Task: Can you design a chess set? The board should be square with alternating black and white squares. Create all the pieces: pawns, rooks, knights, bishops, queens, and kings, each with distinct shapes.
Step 469:
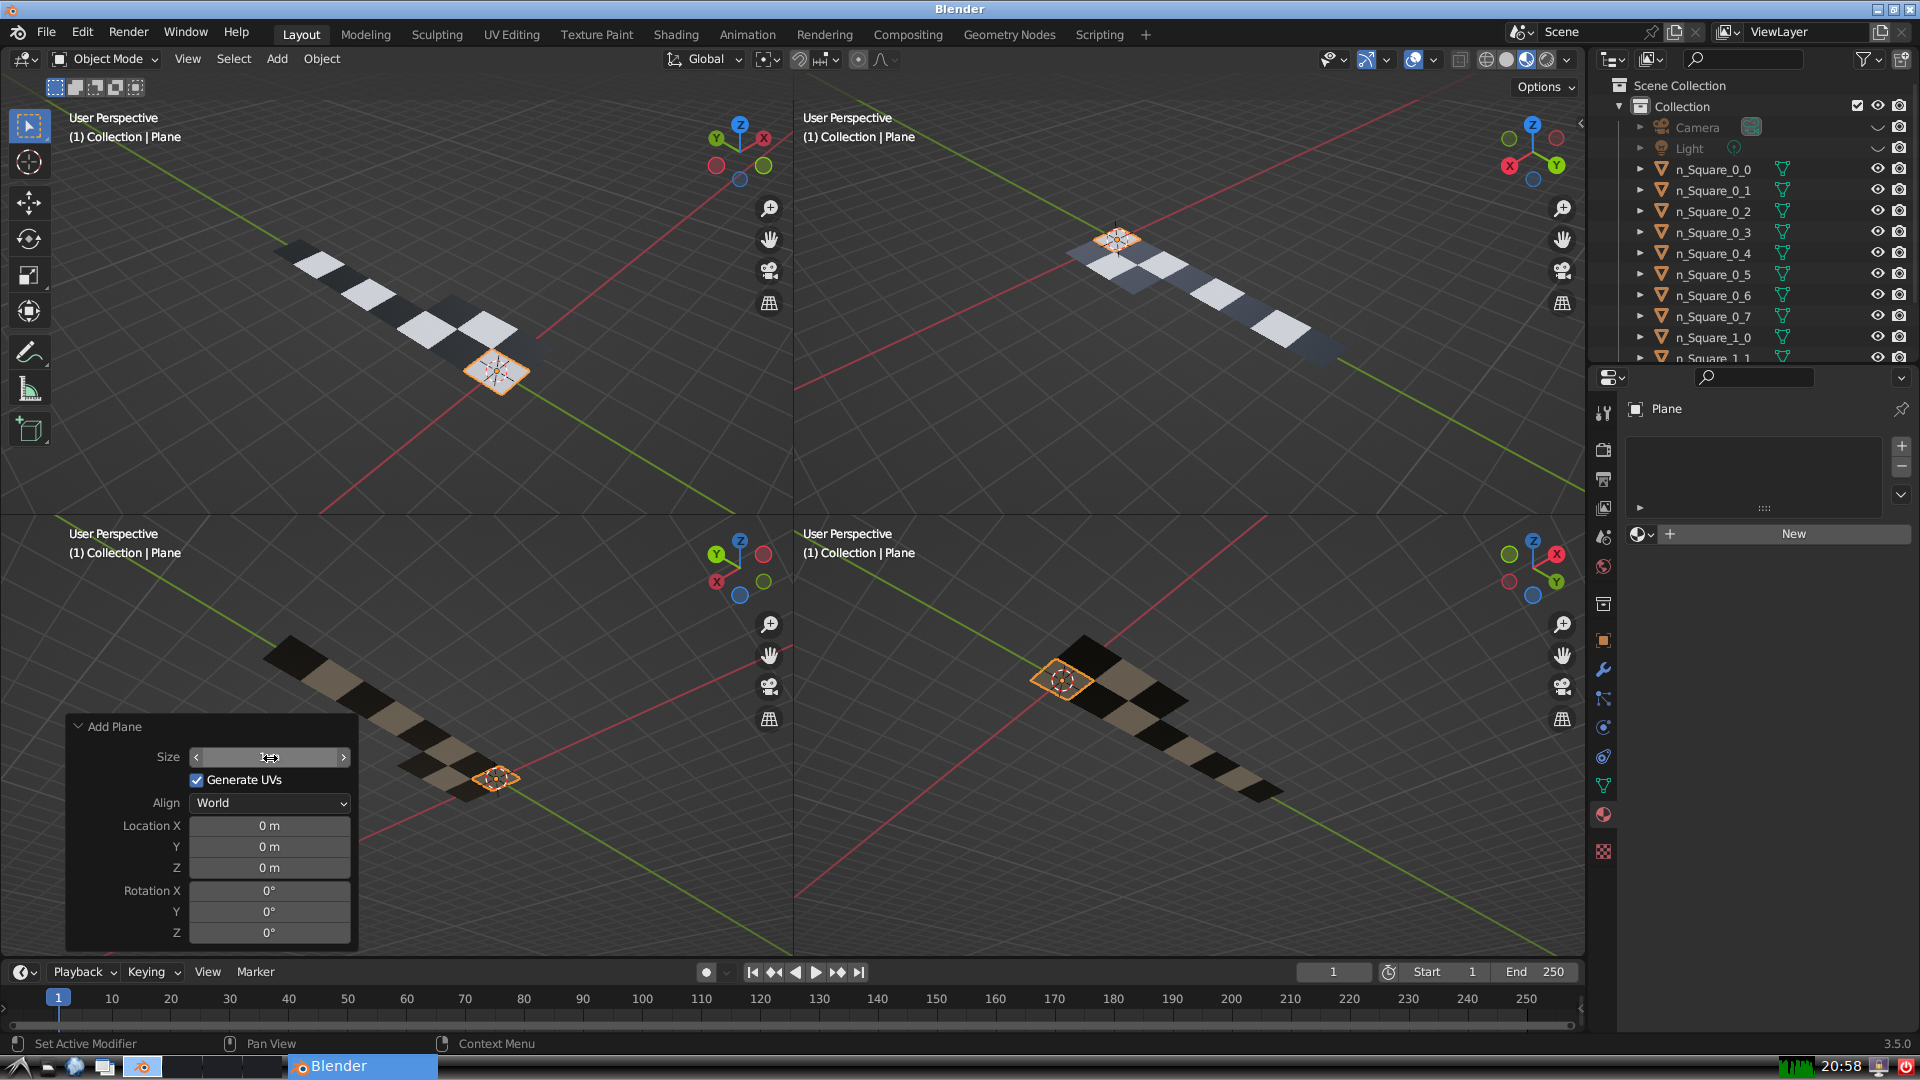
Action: {"mouse_move": [960, 540]}